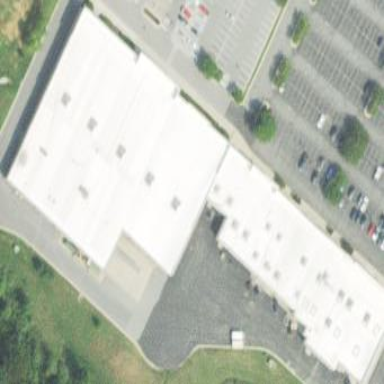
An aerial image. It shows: Retail building.